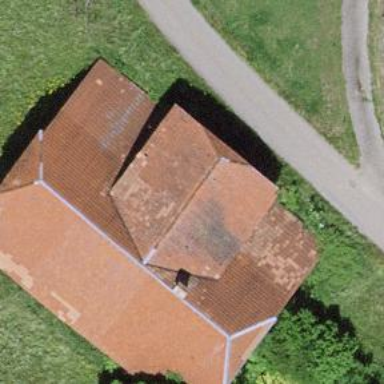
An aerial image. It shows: Farm building.